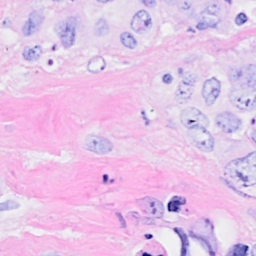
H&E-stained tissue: Breast